Interaction volume radius: 10 \u00c5
Interaction volume height: 20 \u00c5
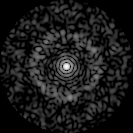
Disorder parameter: 0.8578